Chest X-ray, PA view. Patient: 36 years old, sex F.
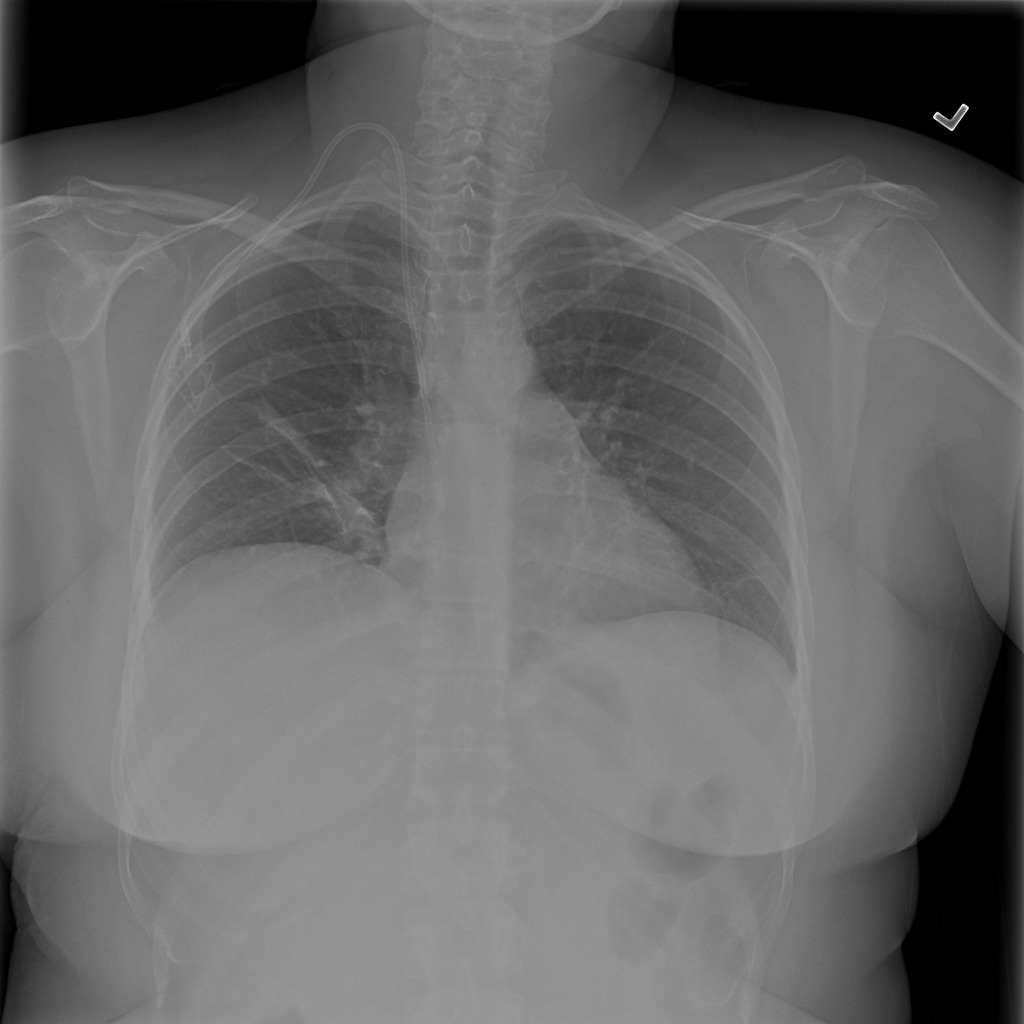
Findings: Atelectasis